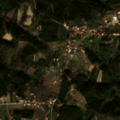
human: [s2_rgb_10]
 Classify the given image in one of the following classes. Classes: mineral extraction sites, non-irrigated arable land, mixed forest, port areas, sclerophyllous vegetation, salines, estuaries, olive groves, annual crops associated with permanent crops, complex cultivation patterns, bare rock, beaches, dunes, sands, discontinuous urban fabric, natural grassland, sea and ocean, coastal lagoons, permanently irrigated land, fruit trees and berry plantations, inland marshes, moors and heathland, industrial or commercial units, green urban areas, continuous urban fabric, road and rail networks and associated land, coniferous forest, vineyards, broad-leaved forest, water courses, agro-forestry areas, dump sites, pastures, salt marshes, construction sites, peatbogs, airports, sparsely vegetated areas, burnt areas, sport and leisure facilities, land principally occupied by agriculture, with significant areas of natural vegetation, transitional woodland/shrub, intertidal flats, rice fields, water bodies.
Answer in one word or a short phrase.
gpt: complex cultivation patterns, broad-leaved forest, coniferous forest, mixed forest, transitional woodland/shrub